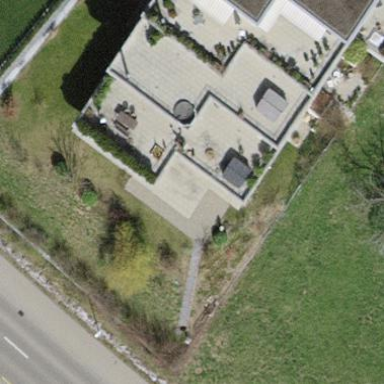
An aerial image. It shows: Terrace building with flat roof.